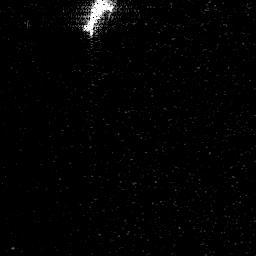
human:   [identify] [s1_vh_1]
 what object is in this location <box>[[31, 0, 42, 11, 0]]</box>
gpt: <ref>1 medium ship at the top</ref>